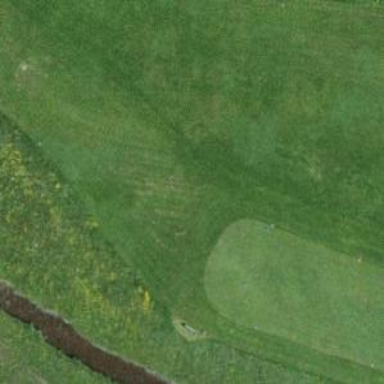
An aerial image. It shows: Grassy area designated as golf tee.